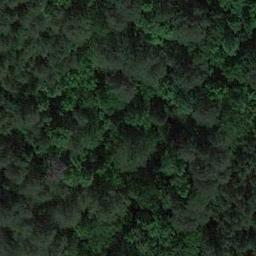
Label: forest